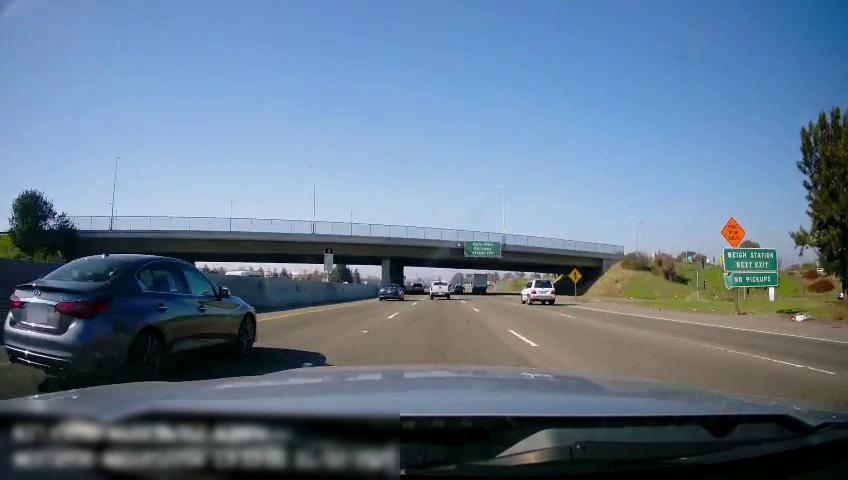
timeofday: Day
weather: Sunny
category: Drivable Space
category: Vehicles | Car
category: Vehicles | SUV
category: Vehicles | Truck
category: Vehicles | SUV
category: Vehicles | Car
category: Vehicles | Other LV
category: Vehicles | SUV
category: Lanes | Alternate Lane
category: Lanes | Current Lane
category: Lanes | Current Lane
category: Lanes | Alternate Lane
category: Lanes | Alternate Lane
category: Traffic | Signs
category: Traffic | Signs
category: Traffic | Signs
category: Traffic | Signs
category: Traffic | Signs